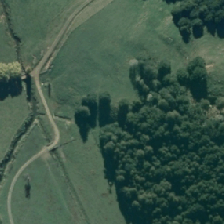
Land cover: indigenous_forest